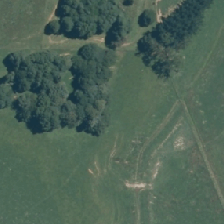
Land cover: indigenous_forest